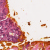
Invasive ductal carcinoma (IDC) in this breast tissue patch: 0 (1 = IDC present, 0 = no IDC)